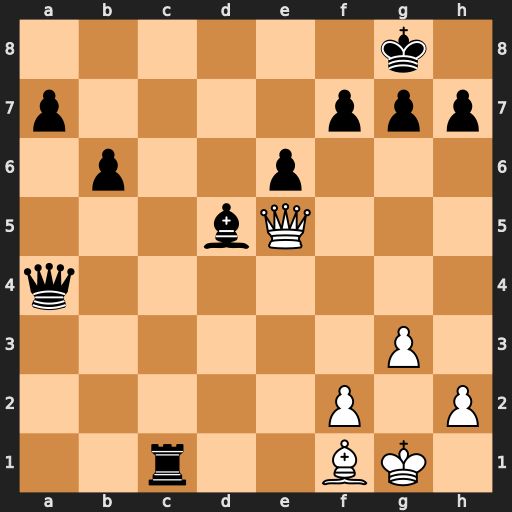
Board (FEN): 6k1/p4ppp/1p2p3/3bQ3/q7/6P1/5P1P/2r2BK1
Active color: w
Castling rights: -
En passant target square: -
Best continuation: Qb8+ Rc8 Qxc8+ Qe8 Qxe8#